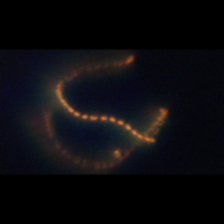
Taxon: Chaetoceros
Group: Diatoms